Question: In Microsoft SQL Server Management Studio 2008 there is a "Generate scripts..." option under the Tasks menu. I'm just wondering if this tool is available from the command line somehow?

It looks similar to the sqlpubwiz.exe command line tool that was available for SQL Server 2005, but I can't find this executable anywhere in the SQL 2008 installation.
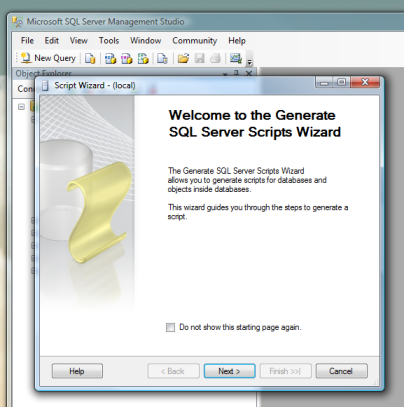
Answer: The script generating options of Management Studio are just a wrapper around the <URL> class.
Command line tools can be easily created by using the SMO libraries.